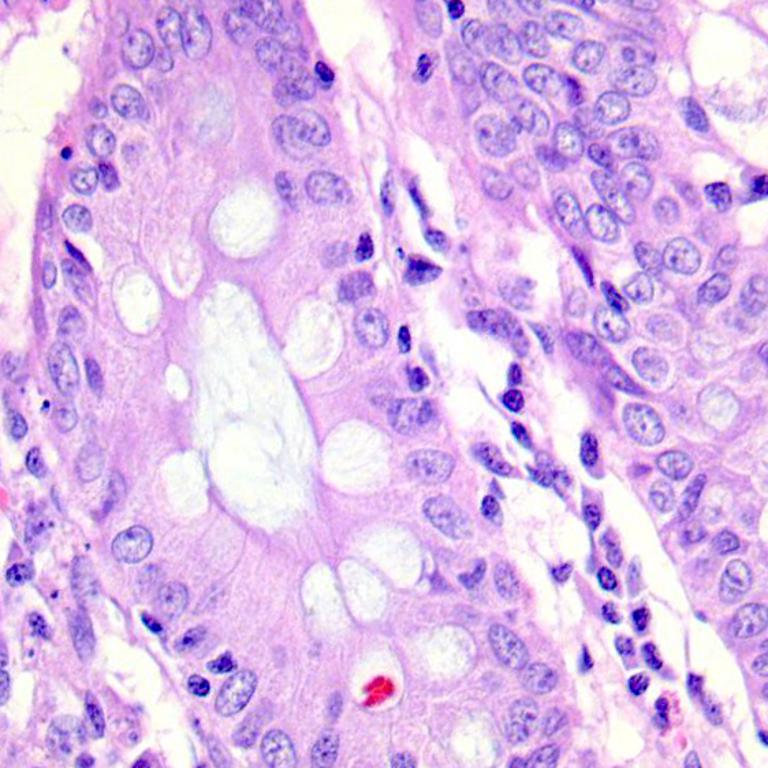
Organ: colon
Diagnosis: benign